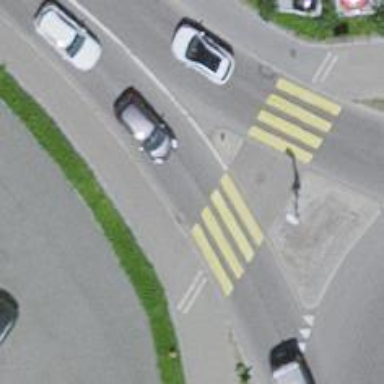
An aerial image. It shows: Uncontrolled zebra crossing with pedestrian island.